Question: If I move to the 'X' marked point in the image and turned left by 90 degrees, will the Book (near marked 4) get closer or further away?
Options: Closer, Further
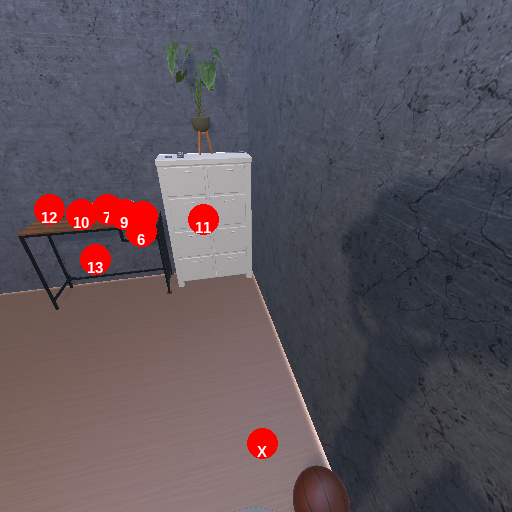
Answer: Closer